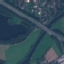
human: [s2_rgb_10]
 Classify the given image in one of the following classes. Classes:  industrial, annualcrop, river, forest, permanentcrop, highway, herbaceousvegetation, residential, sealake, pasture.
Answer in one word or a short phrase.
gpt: Highway